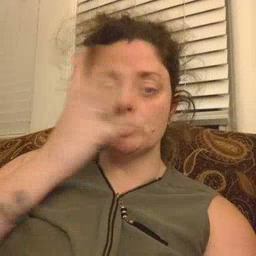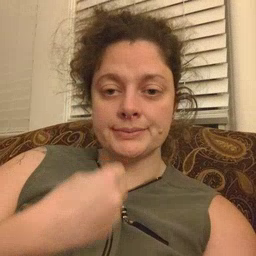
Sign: pretty